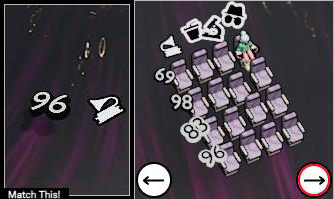
Task: seats
Answer: no